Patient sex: M
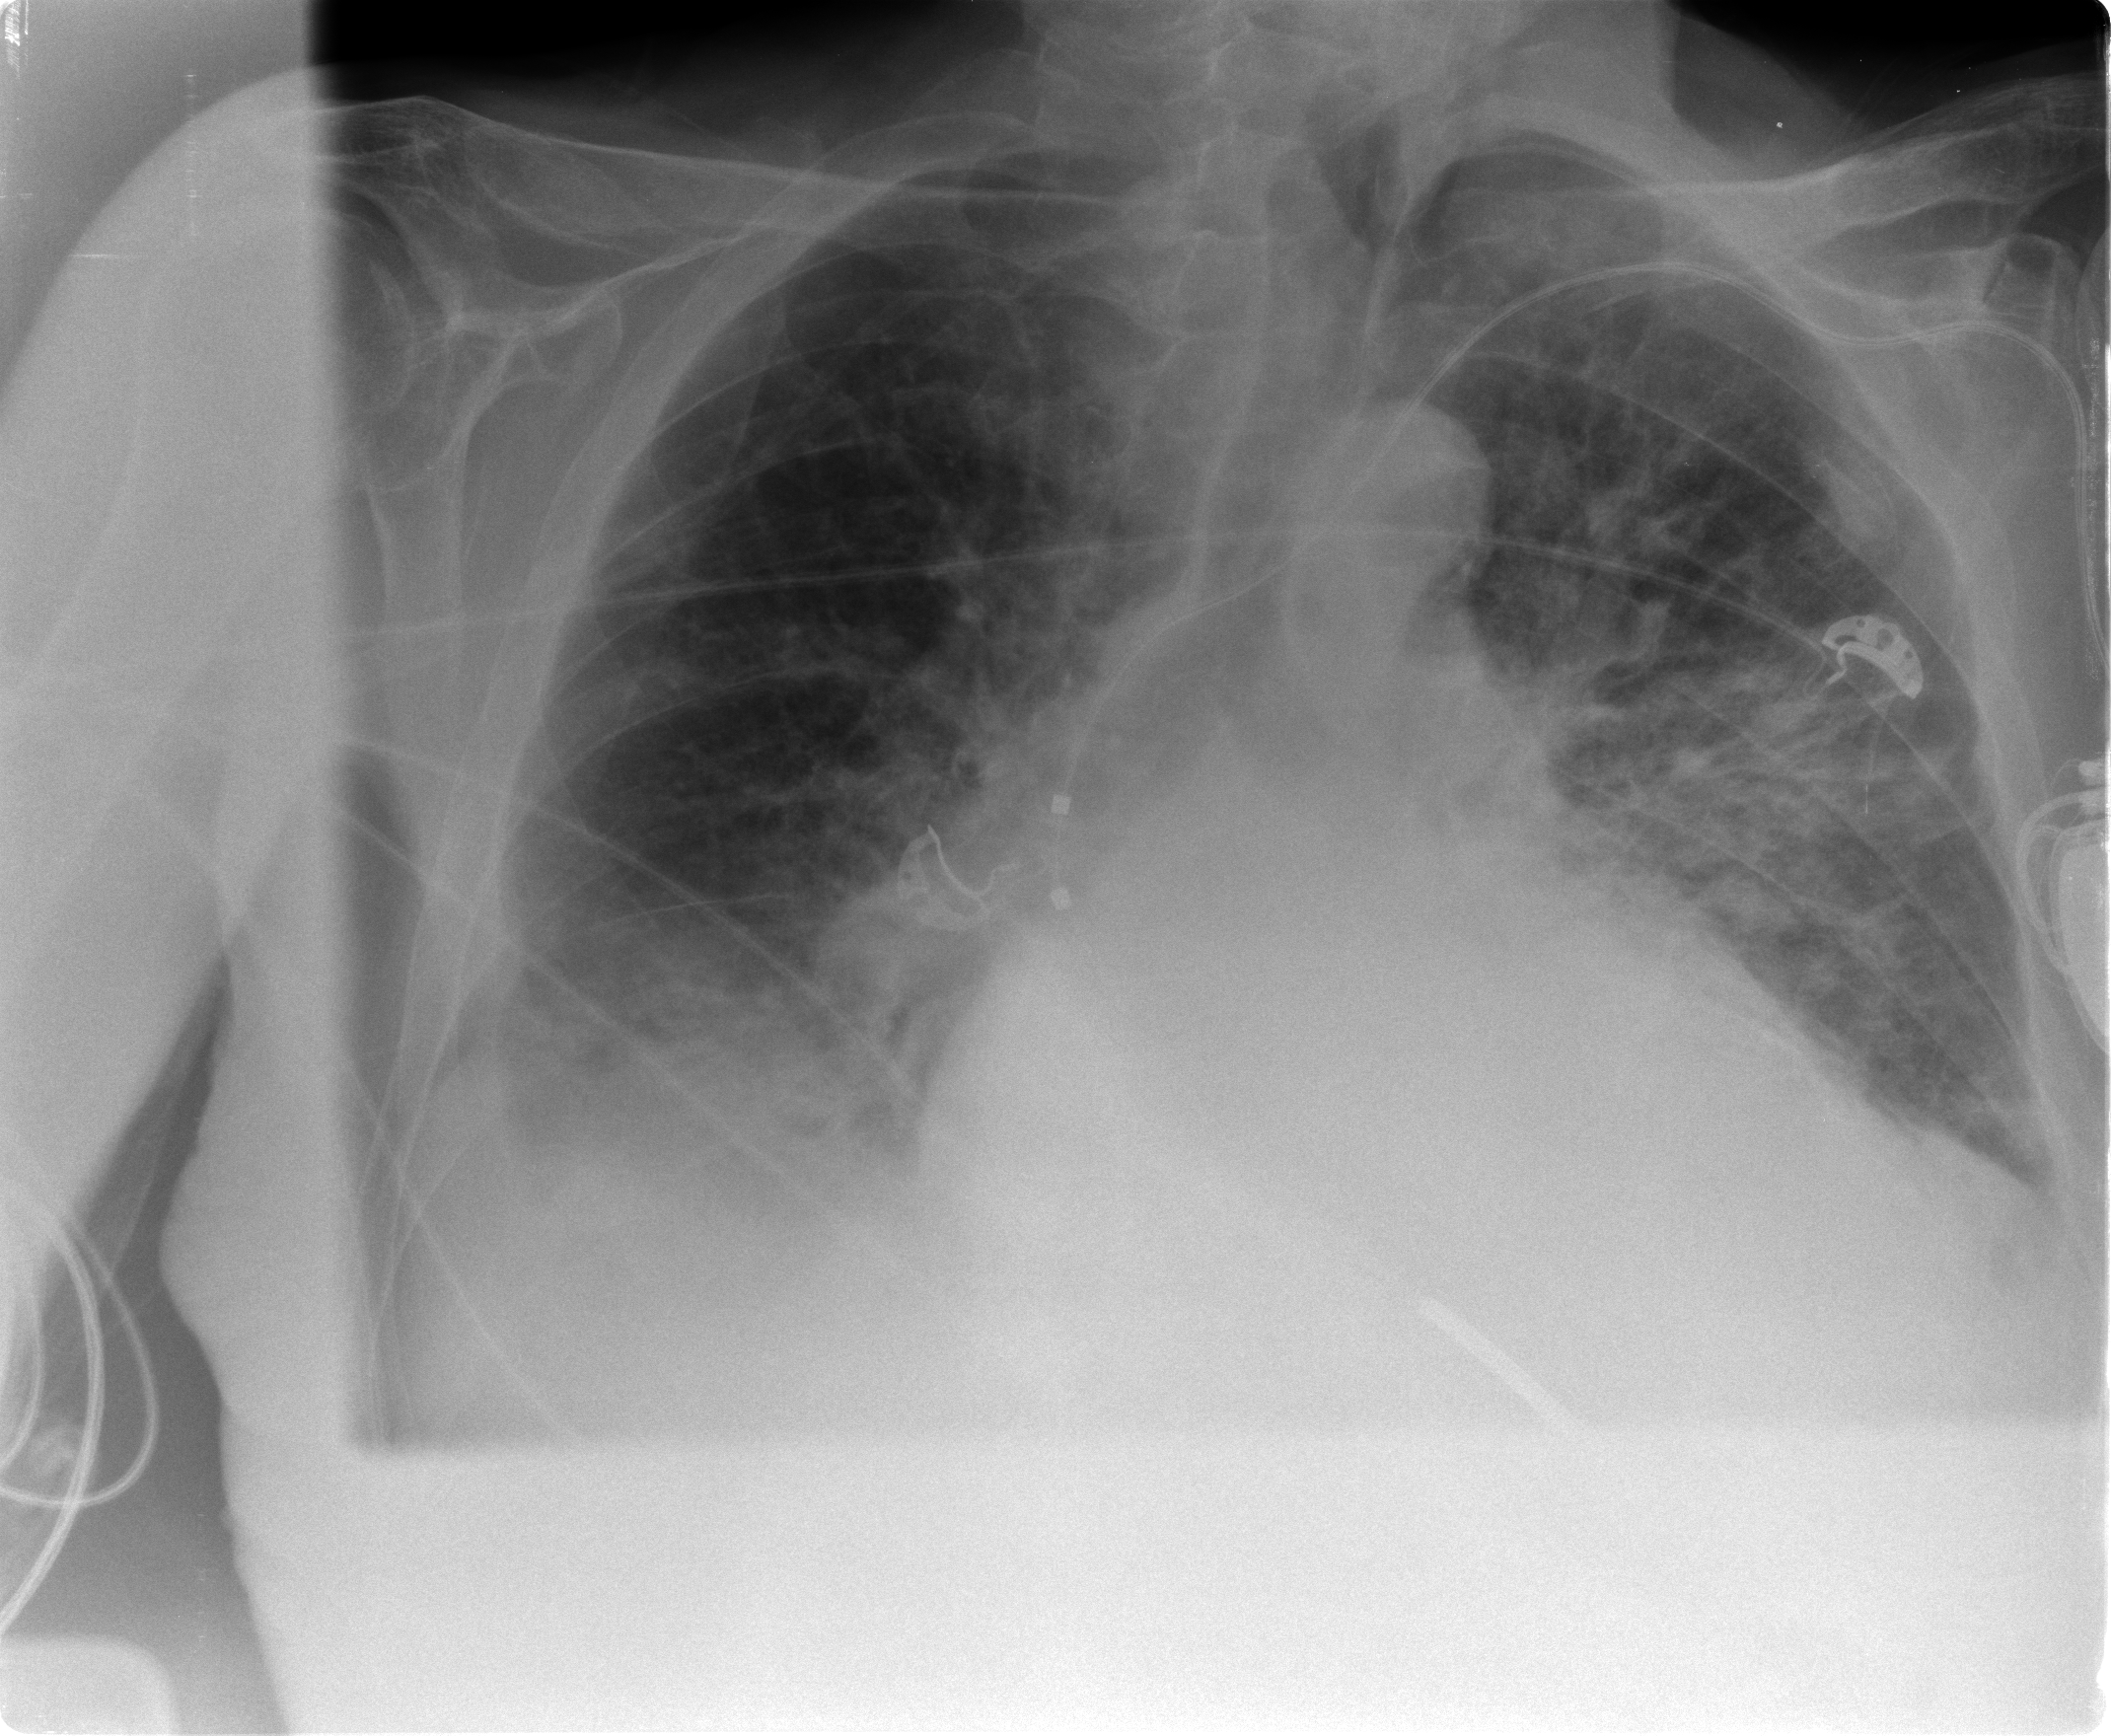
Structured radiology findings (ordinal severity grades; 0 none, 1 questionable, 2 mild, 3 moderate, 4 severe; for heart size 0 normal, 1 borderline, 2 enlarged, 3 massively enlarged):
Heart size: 2
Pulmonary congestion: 2
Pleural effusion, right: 2
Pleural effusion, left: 2
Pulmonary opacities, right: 1
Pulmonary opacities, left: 2
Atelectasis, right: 2
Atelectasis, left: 2